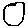
Label: circle